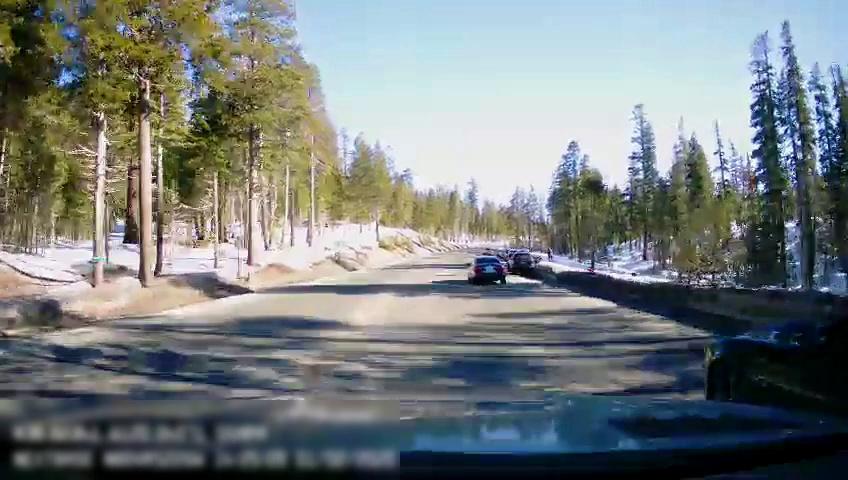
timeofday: Day
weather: Snowy
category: Drivable Space
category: Vehicles | Car
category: Vehicles | Car
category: Vehicles | SUV